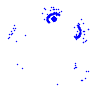
Particle: electron